Brain MRI, t2w sequence, axial 2D slice.
Patient: age 33, sex F, weight 95 kg, height 1.95 m
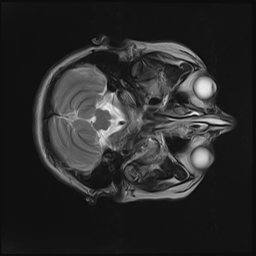